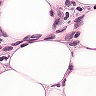
Metastatic tissue present: yes